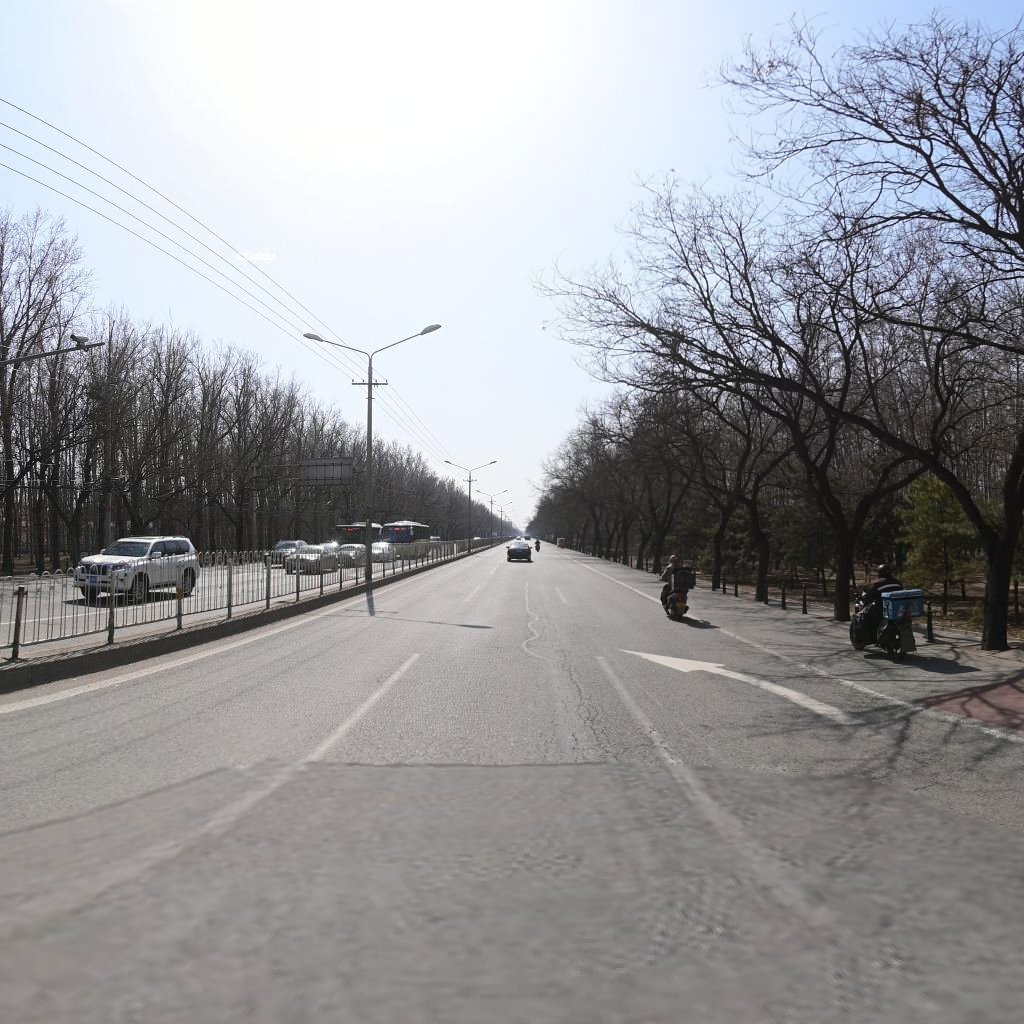
Region: Chaoyang
Road damage annotations: alligator crack, longitudinal patch, transverse crack